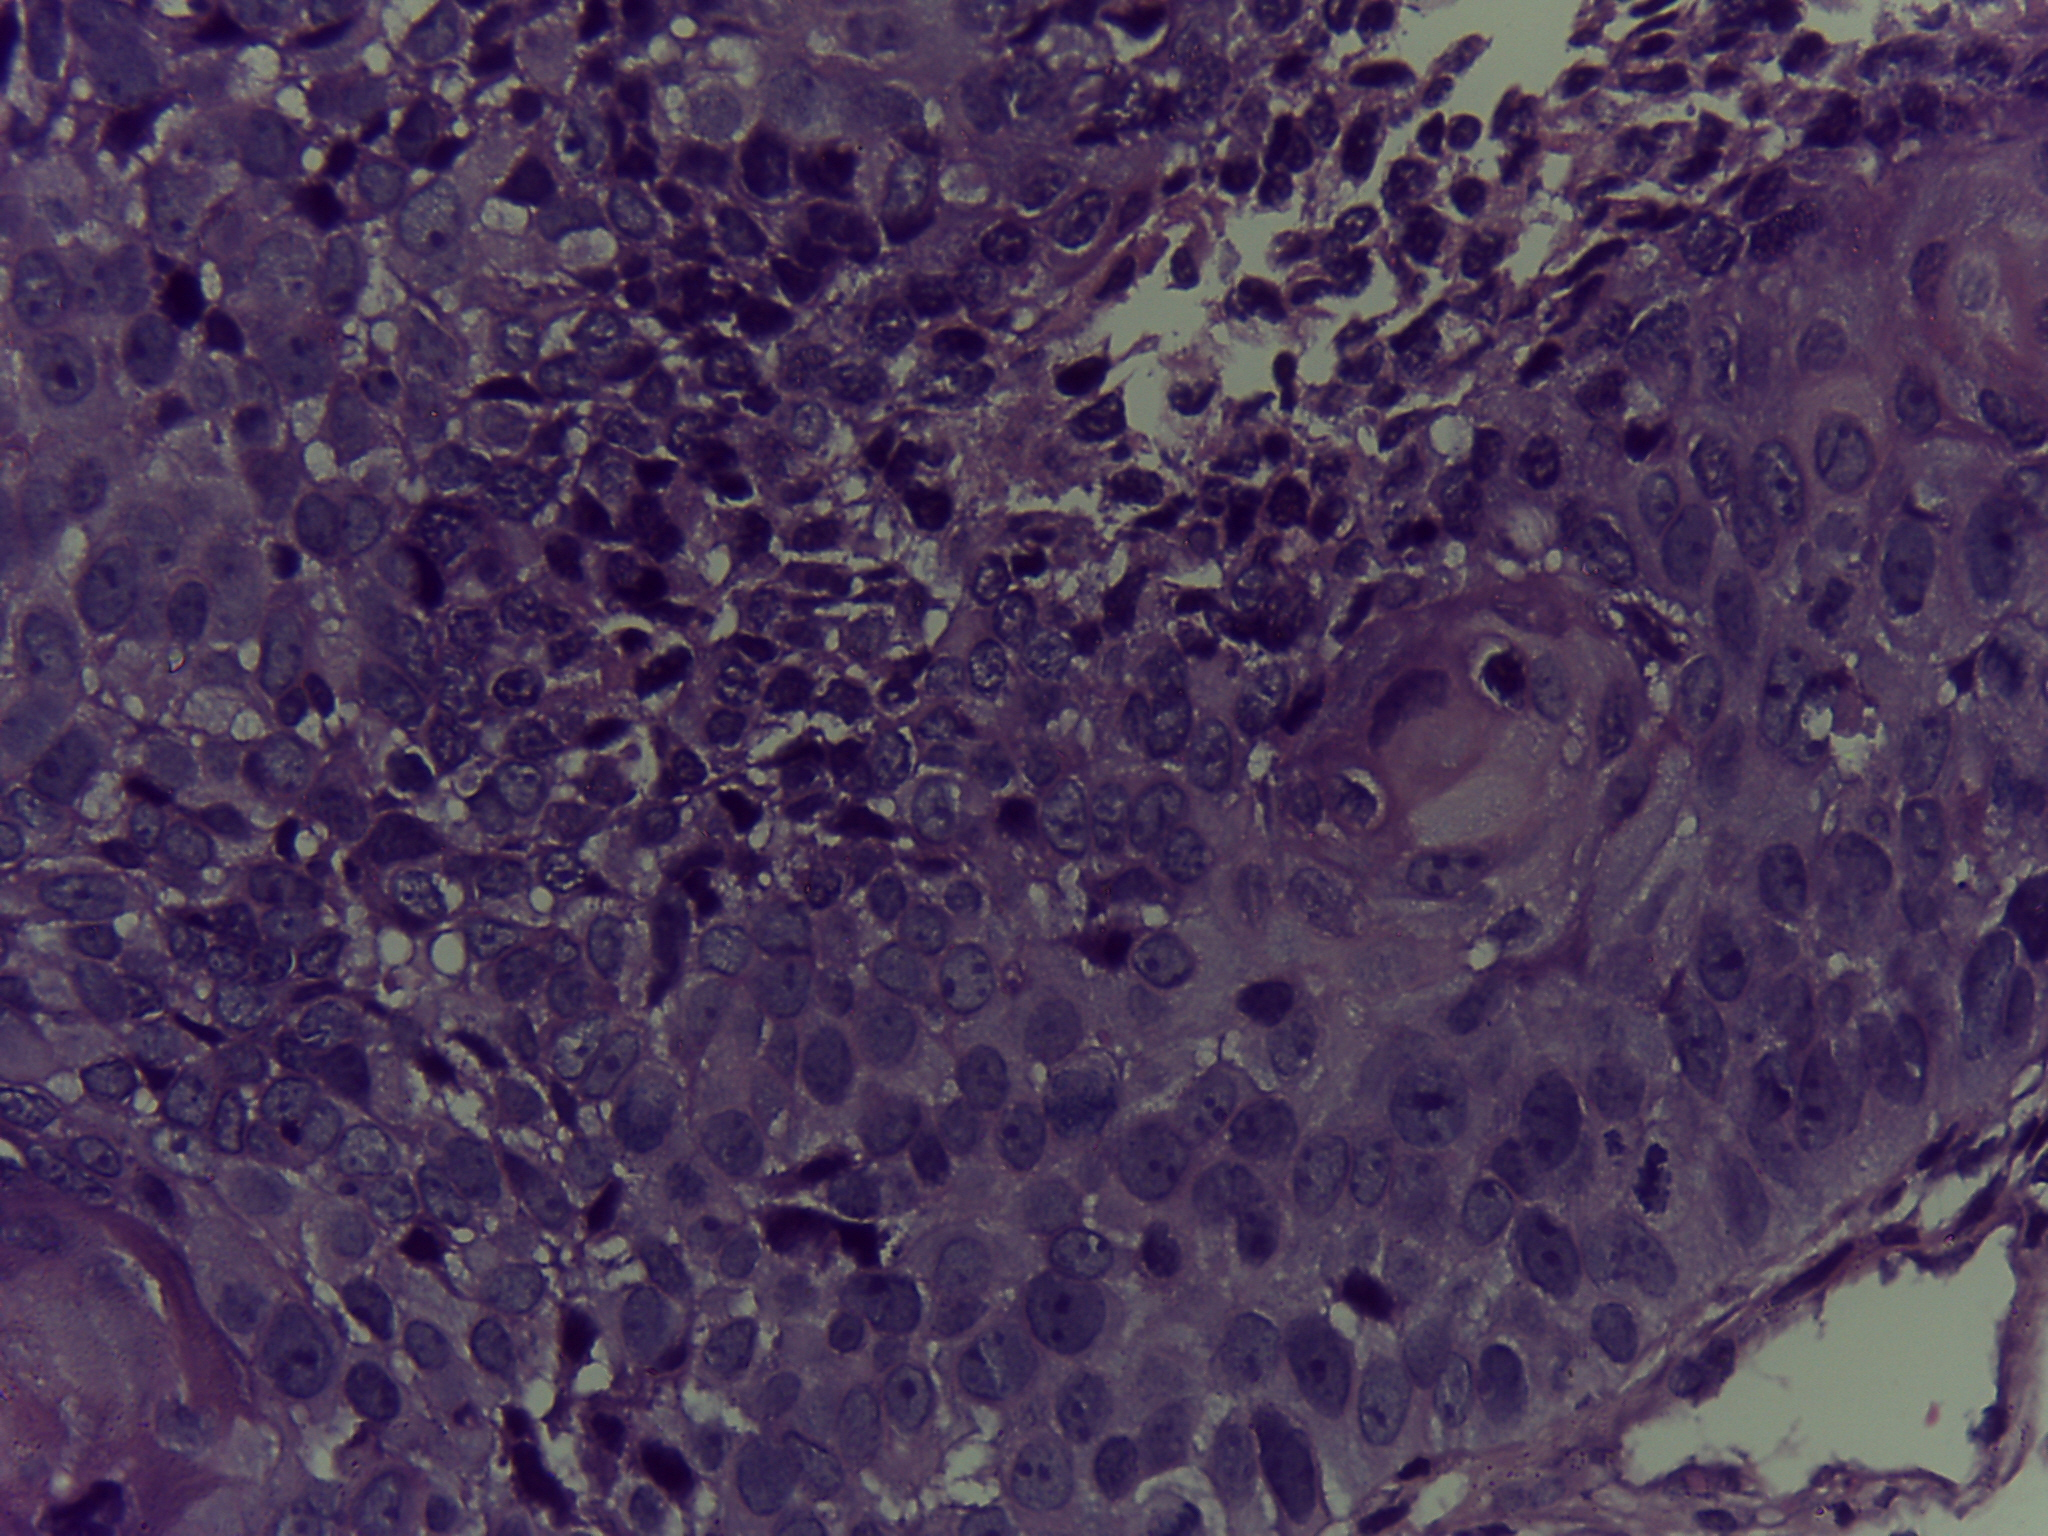
Diagnosis: OSCC